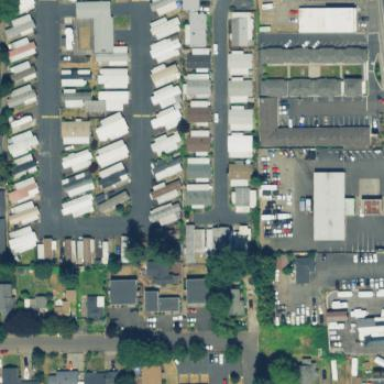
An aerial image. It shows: Residential area known as trailer park.